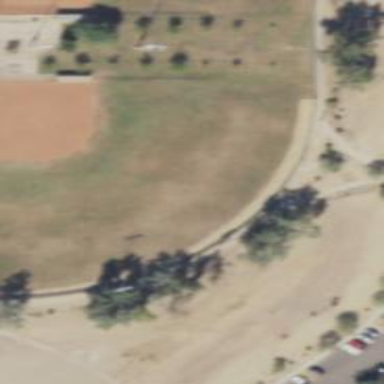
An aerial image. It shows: Softball pitch for leisure sports.